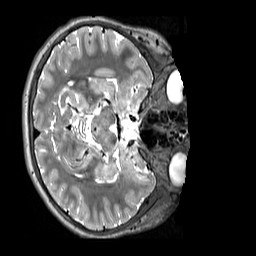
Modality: T2w
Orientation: axial
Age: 10
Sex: female
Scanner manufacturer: siemens
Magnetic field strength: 3 T
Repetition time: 3.2 s
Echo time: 0.408 s